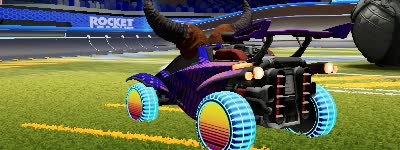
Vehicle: octane